Aerial crown-view tile of a tropical tree (Barro Colorado Island, Panama), acquired 20250715:
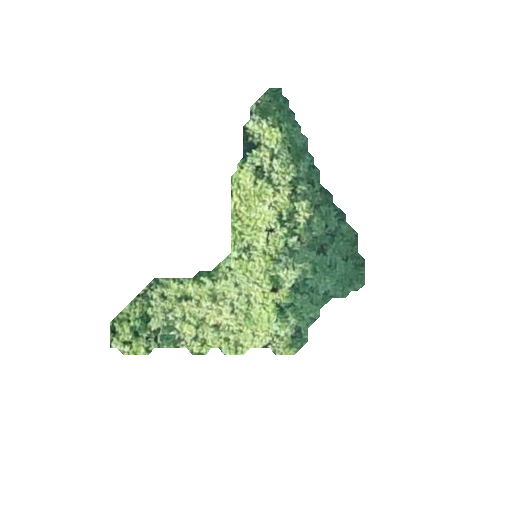
Species: Alseis blackiana
GBIF accepted scientific name: Alseis blackiana
Crown area: 46.6 m²